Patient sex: F
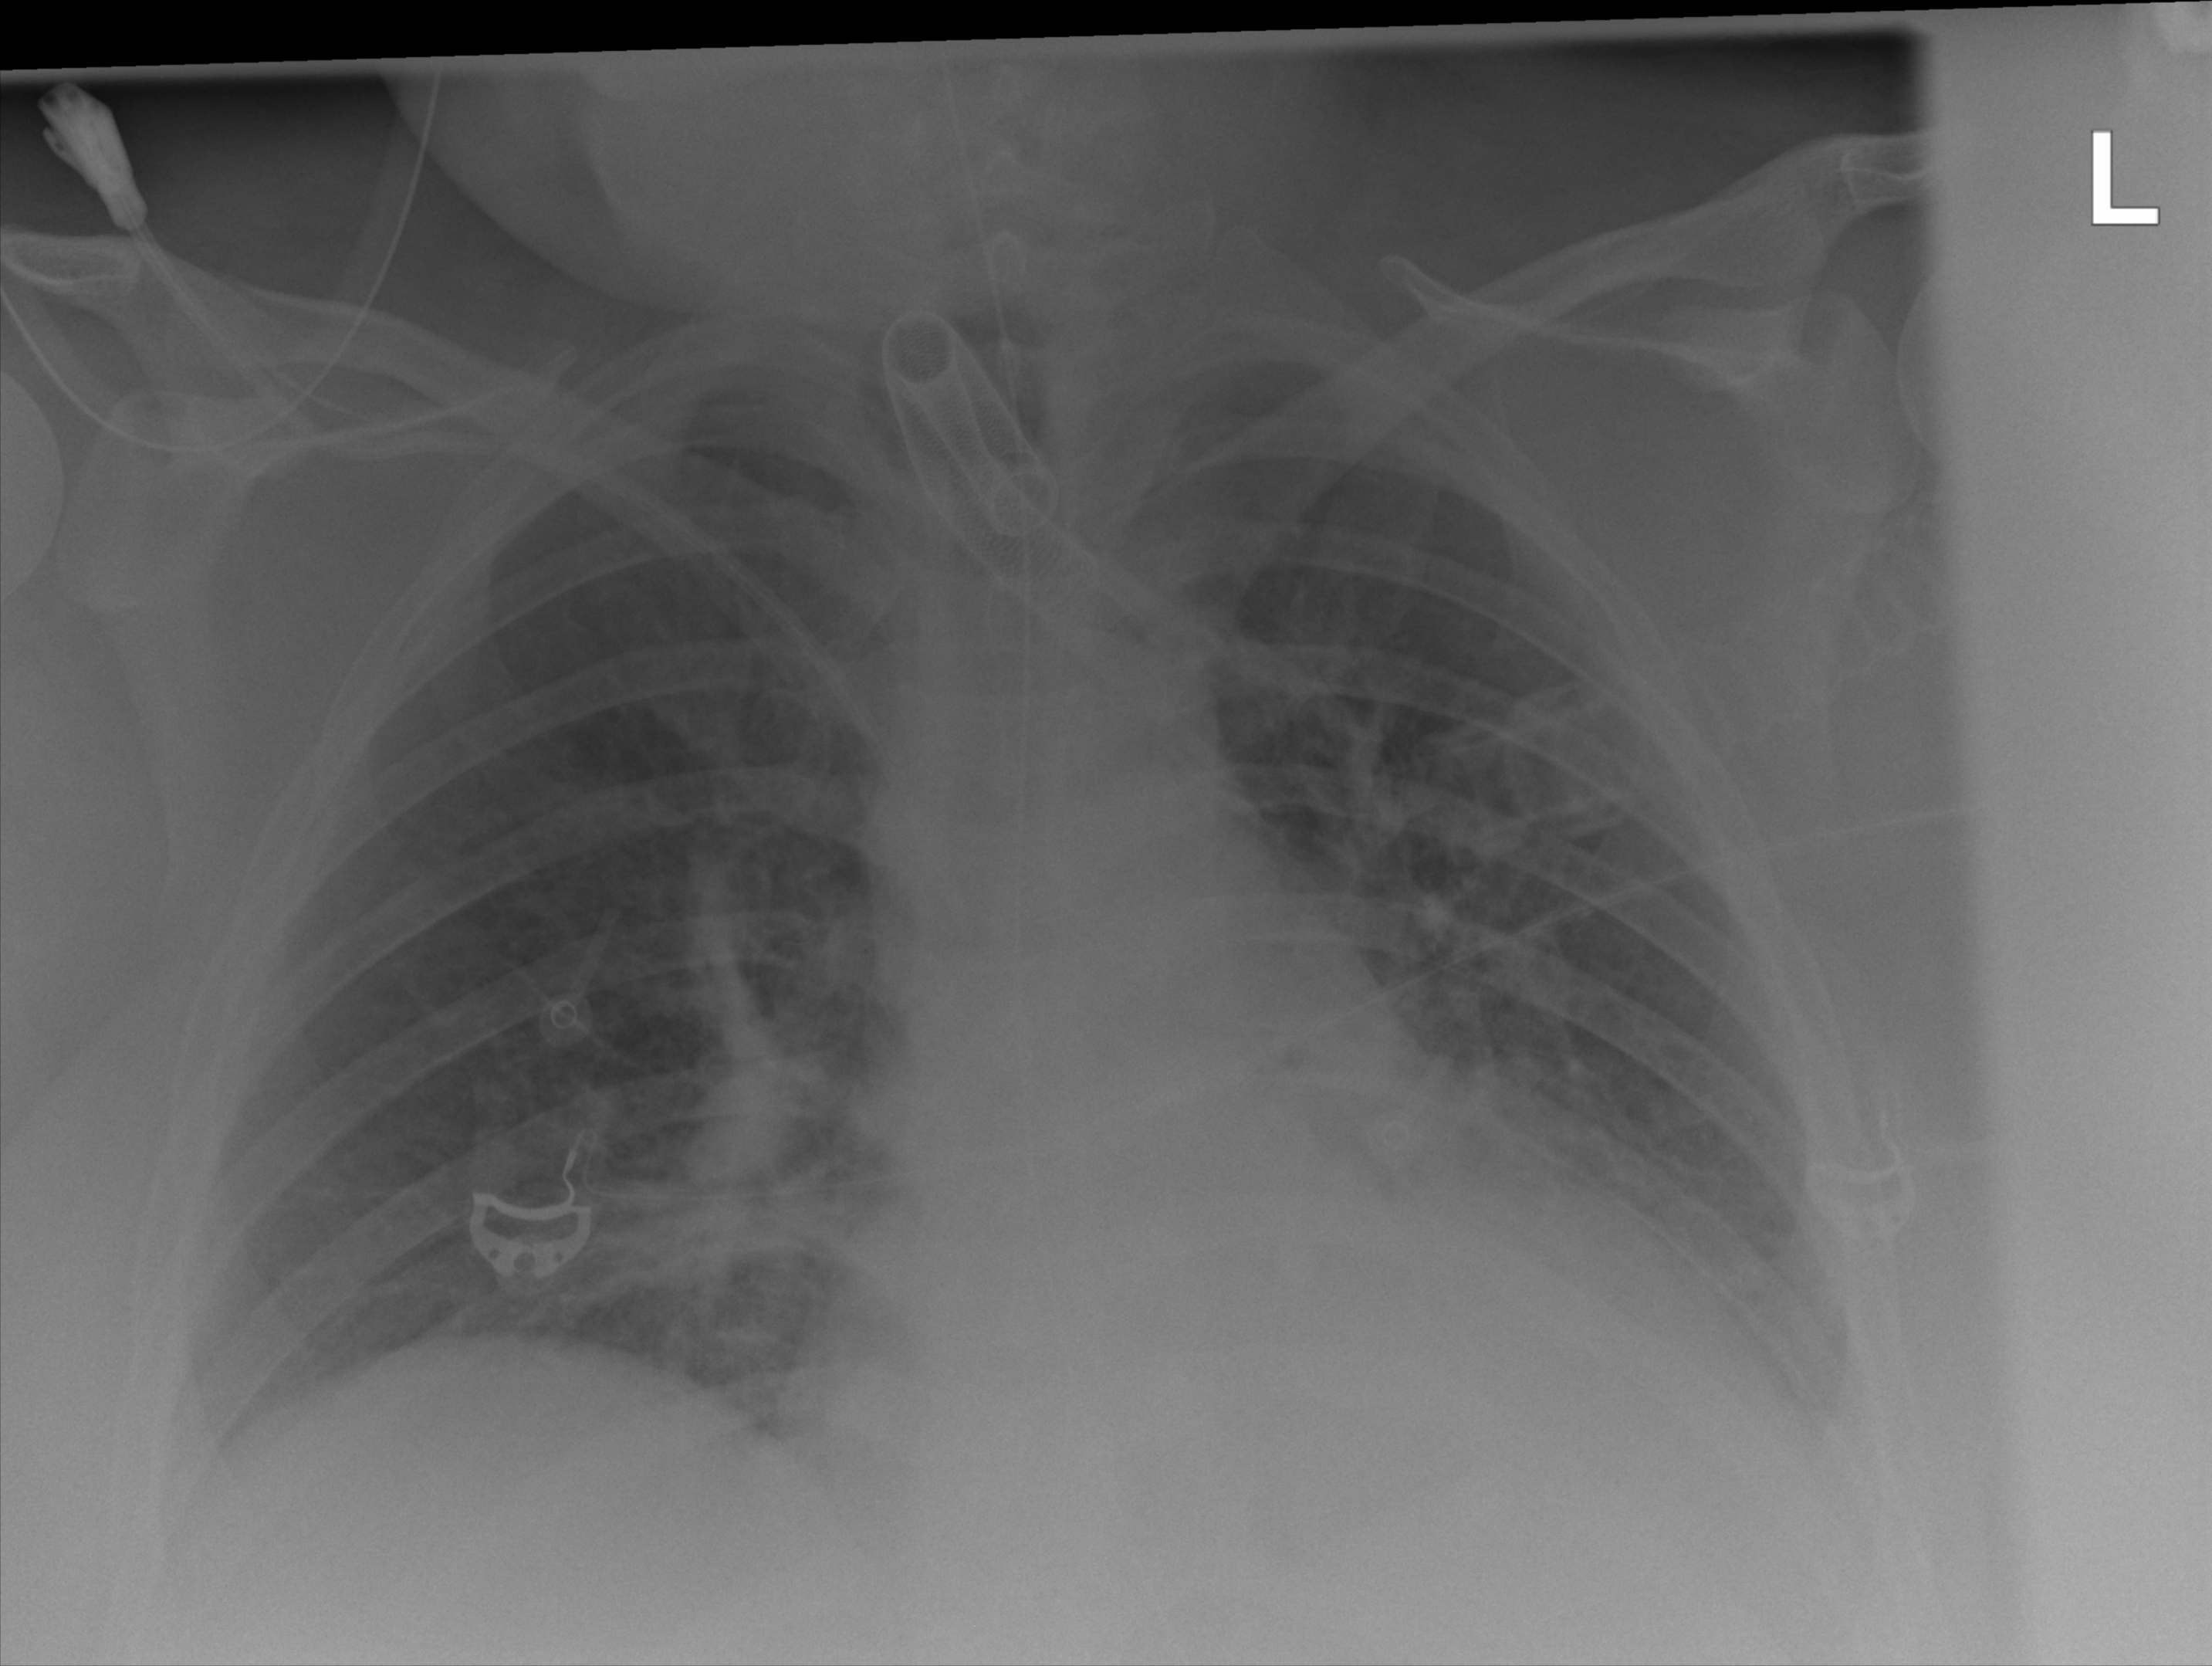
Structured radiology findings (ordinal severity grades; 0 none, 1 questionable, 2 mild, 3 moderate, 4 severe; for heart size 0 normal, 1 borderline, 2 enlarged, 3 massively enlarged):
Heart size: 2
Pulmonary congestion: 2
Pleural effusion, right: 2
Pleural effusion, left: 2
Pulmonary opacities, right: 0
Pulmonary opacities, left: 0
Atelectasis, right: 2
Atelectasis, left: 2